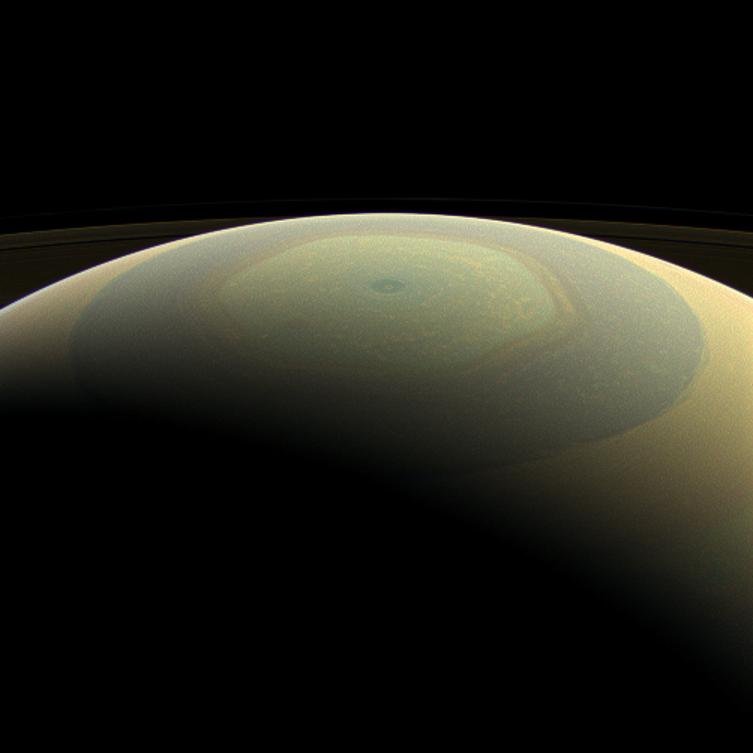
Painted Lines on an Ornament Saturn, Cassini-Huygens